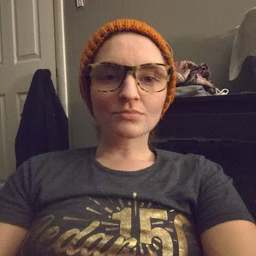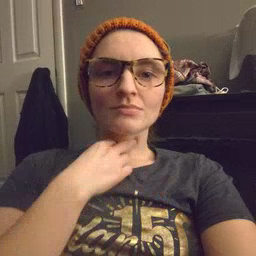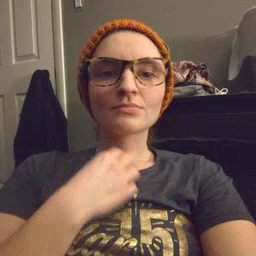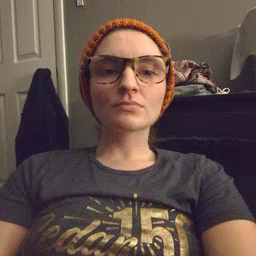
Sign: stuck